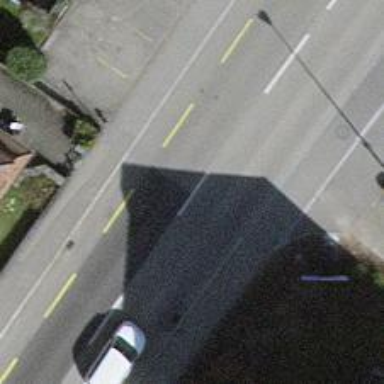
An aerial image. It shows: Secondary road with asphalt surface and sidewalks on both sides.